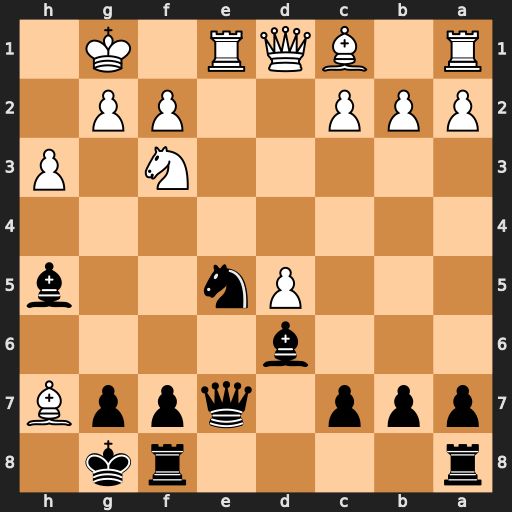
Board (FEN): r4rk1/ppp1qppB/3b4/3Pn2b/8/5N1P/PPP2PP1/R1BQR1K1
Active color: b
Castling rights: -
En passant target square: -
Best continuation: Kxh7 Ng5+ Qxg5 Bxg5 Bxd1